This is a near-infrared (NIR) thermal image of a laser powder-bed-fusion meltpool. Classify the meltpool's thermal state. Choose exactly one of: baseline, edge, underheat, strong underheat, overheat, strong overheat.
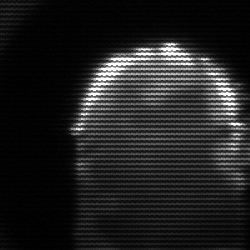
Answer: baseline